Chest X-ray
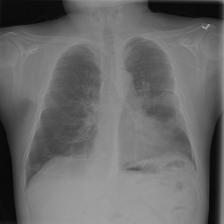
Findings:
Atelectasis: negative
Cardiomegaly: negative
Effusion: negative
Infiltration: negative
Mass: negative
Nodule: negative
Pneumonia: negative
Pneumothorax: negative
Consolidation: negative
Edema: negative
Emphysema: negative
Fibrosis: negative
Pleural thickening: negative
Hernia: negative